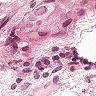
Metastatic tissue present: yes